Question: I want to set text in button in center but its not working. And is there any other way to write code. I want top half screen empty and below half having 4 buttons.
Code-
'''
<LinearLayout xmlns:android="http://schemas.android.com/apk/res/android"
android:layout_width="fill_parent"
android:layout_height="fill_parent"
android:background="@drawable/back"
android:orientation="vertical" >
<LinearLayout
android:layout_width="fill_parent"
android:layout_height="fill_parent"
android:orientation="vertical"
android:layout_weight="4" >
</LinearLayout>
<LinearLayout
android:layout_width="fill_parent"
android:layout_height="fill_parent"
android:orientation="vertical"
android:layout_weight="4" >
<Button
android:id="@+id/intro"
android:layout_width="fill_parent"
android:layout_height="wrap_content"
android:background="@null"
android:layout_gravity="center"
android:layout_weight="1"
android:text="Introduction" />
<Button
android:id="@+id/typ"
android:layout_width="fill_parent"
android:layout_height="wrap_content"
android:layout_gravity="center"
android:background="@null"
android:layout_weight="1"
android:text="Types" />
<Button
android:id="@+id/app"
android:layout_width="fill_parent"
android:layout_height="wrap_content"
android:layout_gravity="center"
android:layout_weight="1"
android:background="@null"
android:text="Application" />
<Button
android:id="@+id/ben"
android:layout_width="fill_parent"
android:layout_height="wrap_content"
android:layout_gravity="center"
android:gravity="center_vertical|center_horizontal"
android:background="@null"
android:layout_weight="1"
android:text="Benefits" />
</LinearLayout>
</LinearLayout>
'''
Image-

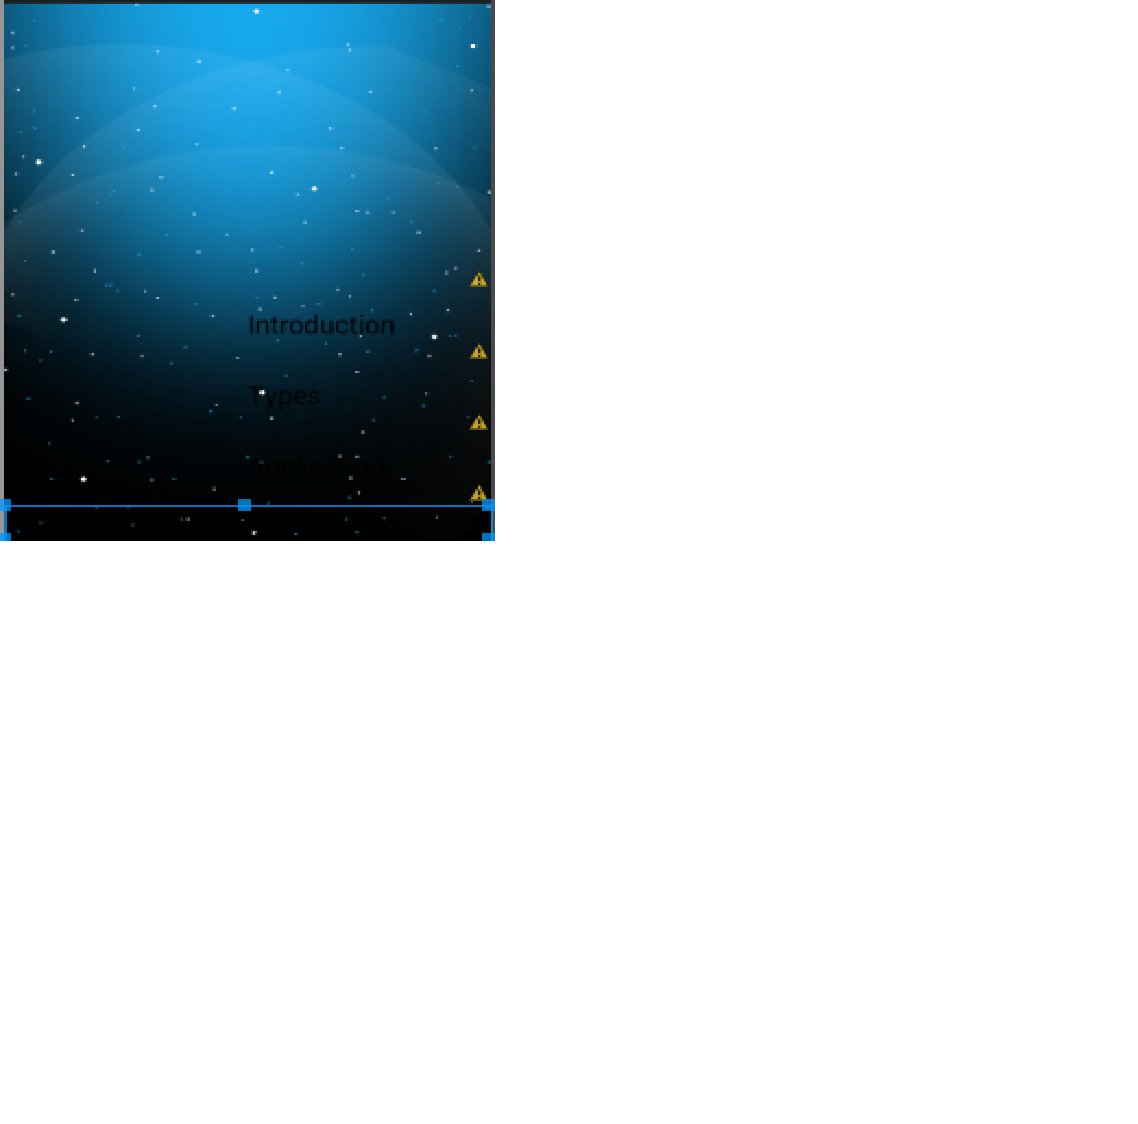
Answer: This is my recipe:
'''
<LinearLayout
xmlns:android="http://schemas.android.com/apk/res/android"
android:layout_width="fill_parent"
android:layout_height="fill_parent"
android:background="@drawable/back"
android:orientation="vertical"
>
<View
android:id="@+id/top_space_waster"
android:layout_width="fill_parent"
android:layout_height="0dp"
android:background="@null"
android:gravity="center"
android:layout_weight="4"
/>
<Button
android:id="@+id/intro"
android:layout_width="fill_parent"
android:layout_height="0dp"
android:background="@null"
android:gravity="center"
android:layout_weight="1"
android:text="Introduction"
/>
<Button
android:id="@+id/typ"
android:layout_width="fill_parent"
android:layout_height="0dp"
android:gravity="center"
android:background="@null"
android:layout_weight="1"
android:text="Types"
/>
<Button
android:id="@+id/app"
android:layout_width="fill_parent"
android:layout_height="0dp"
android:gravity="center"
android:layout_weight="1"
android:background="@null"
android:text="Application"
/>
<Button
android:id="@+id/ben"
android:layout_width="fill_parent"
android:layout_height="0dp"
android:gravity="center"
android:background="@null"
android:layout_weight="1"
android:text="Benefits"
/>
</LinearLayout>
'''
Note the 'layout_height="0dp"', needed for weights to work.
Note also that there's a space wasting 'View' that occupies the upper half of the screen.